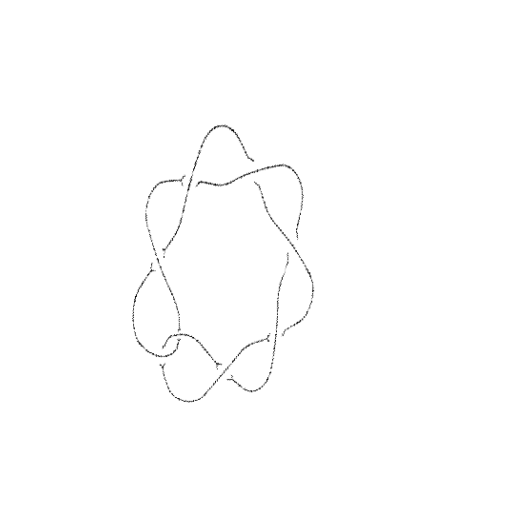
Crossing number: 8